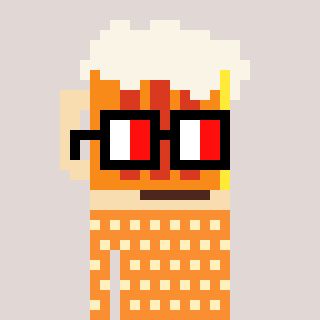
a pixel art character with square glasses with black frames and red eyes, a beer-shaped head and a orange-colored body on a warm background